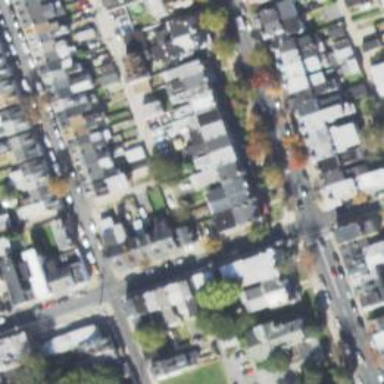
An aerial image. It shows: Alley classified as service road.